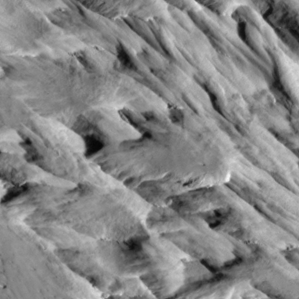
Label: non_frost